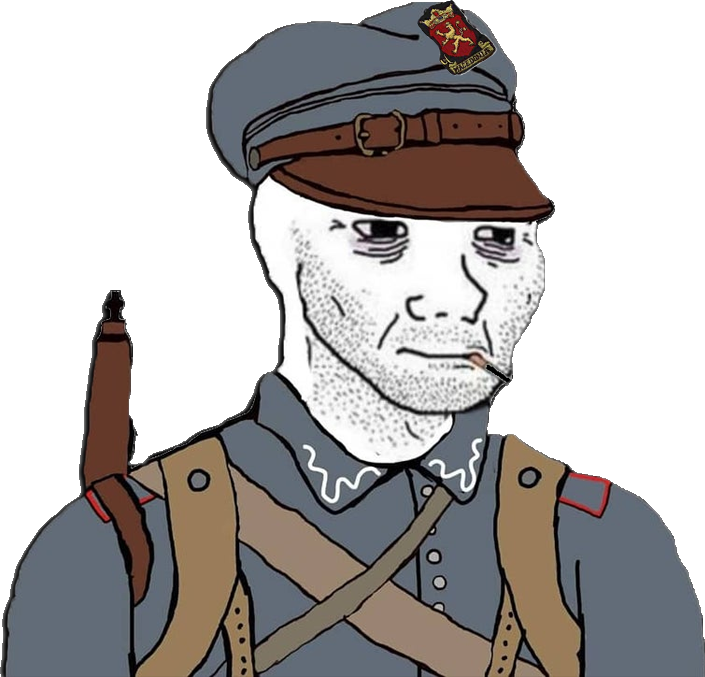
Label: 5_Doomer